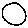
Label: moon